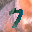
Label: 7